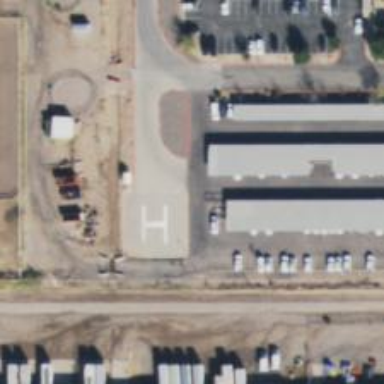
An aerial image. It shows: Image of helipad at airport.